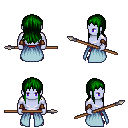
a pixel art fantasy rpg character, male body template, dark elf, purple skin, overskirt, red pants, green unkempt hairstyle, cloth bracers, spear, four views (front, back, left, right), 2x2 character sprite sheet, small pixel art, hard edges, no anti-aliasing